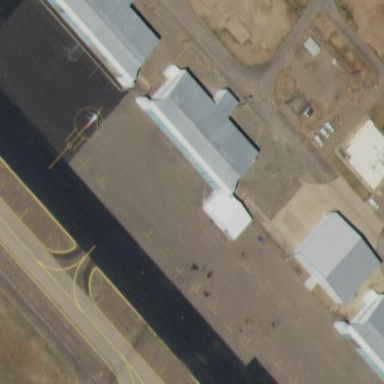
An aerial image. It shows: Hangar building at the airport.